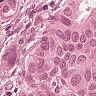
Metastatic tissue present: yes